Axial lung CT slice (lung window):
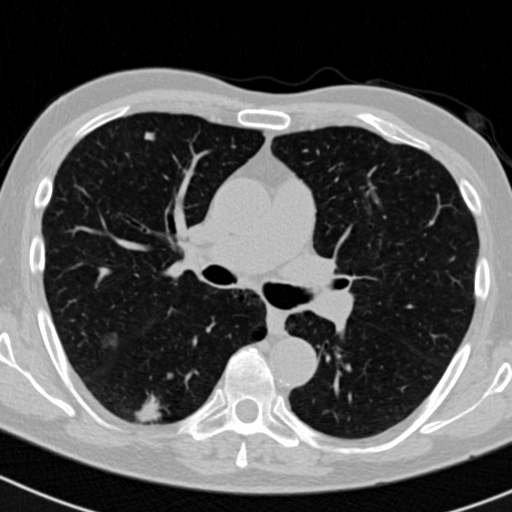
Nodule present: yes
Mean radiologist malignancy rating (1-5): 4.333